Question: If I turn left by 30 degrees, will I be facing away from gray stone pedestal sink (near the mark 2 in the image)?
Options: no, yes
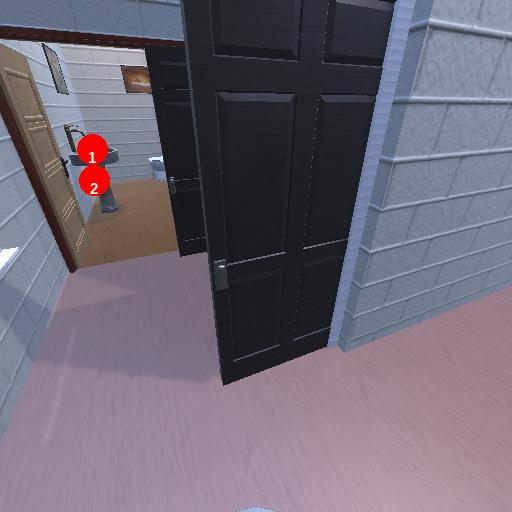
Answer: no